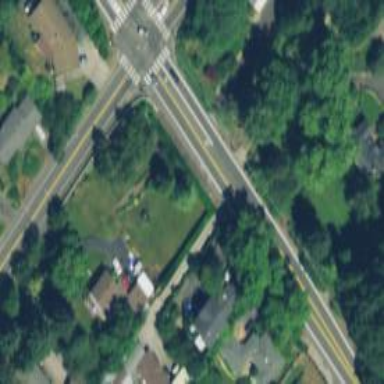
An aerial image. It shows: Secondary road with sidewalk on the left.